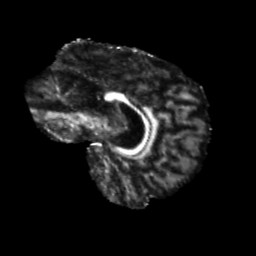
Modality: FA
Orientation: sagittal
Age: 42
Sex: male
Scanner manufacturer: siemens
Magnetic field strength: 3 T
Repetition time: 5.25 s
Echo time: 0.08 s